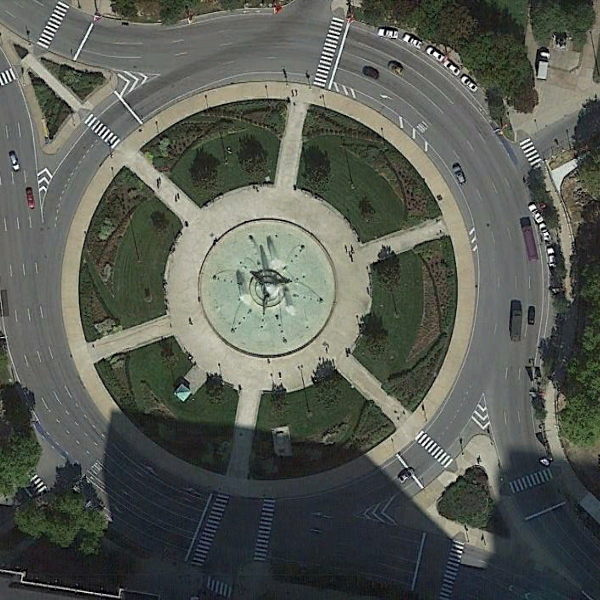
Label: Square